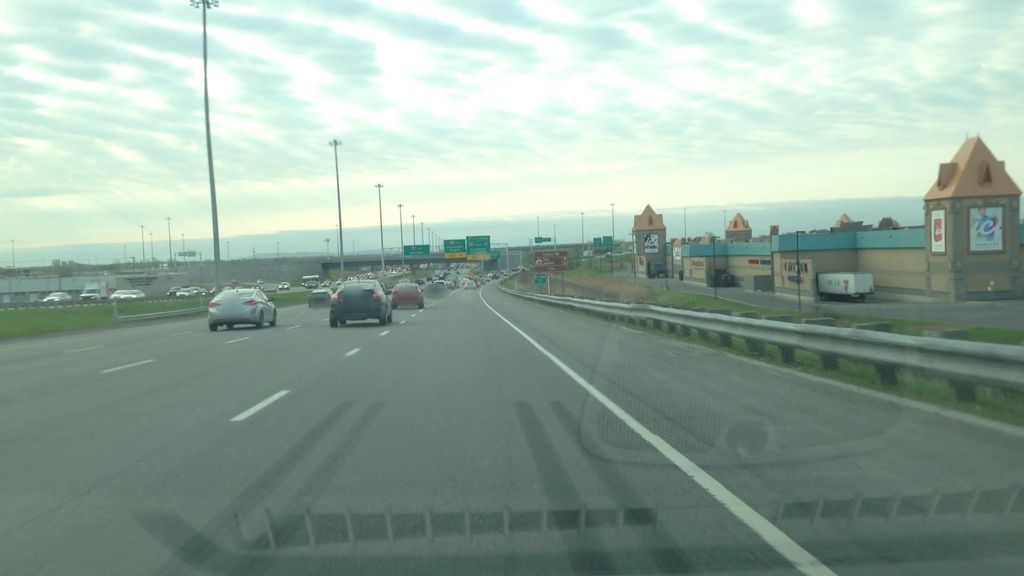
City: montreal